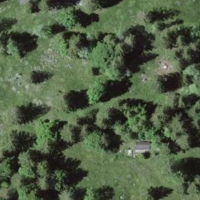
EUNIS habitat code: 24
Species observed at this site:
Cardamine heptaphylla